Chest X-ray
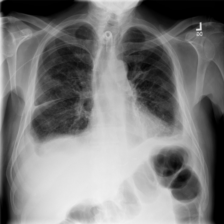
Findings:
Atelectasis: negative
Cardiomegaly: negative
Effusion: positive
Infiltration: negative
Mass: negative
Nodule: negative
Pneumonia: negative
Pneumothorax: negative
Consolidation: negative
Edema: negative
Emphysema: negative
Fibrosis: negative
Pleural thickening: negative
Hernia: negative